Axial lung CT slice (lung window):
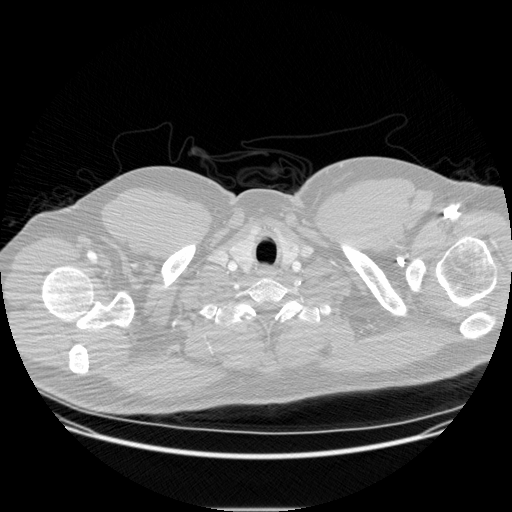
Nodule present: no